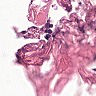
Metastatic tissue present: no